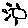
Label: sun